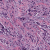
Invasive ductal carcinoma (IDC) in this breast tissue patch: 1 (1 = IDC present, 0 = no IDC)